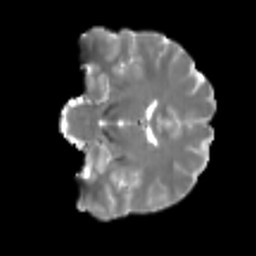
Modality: T2w
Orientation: coronal
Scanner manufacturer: siemens
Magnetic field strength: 3 T
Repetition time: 4 s
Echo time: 0.0594 s